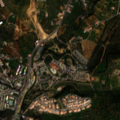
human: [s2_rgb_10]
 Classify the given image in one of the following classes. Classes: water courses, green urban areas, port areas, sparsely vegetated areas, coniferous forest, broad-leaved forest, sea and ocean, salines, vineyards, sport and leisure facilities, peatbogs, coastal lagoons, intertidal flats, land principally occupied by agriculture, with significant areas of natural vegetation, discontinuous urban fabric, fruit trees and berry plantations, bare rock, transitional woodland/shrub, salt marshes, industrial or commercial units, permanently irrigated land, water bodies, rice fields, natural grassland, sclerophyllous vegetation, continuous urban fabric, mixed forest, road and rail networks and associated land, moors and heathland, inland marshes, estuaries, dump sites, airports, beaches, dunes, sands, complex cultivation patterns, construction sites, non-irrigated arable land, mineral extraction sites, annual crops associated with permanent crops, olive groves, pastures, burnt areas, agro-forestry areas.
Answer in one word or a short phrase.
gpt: sport and leisure facilities, annual crops associated with permanent crops, land principally occupied by agriculture, with significant areas of natural vegetation